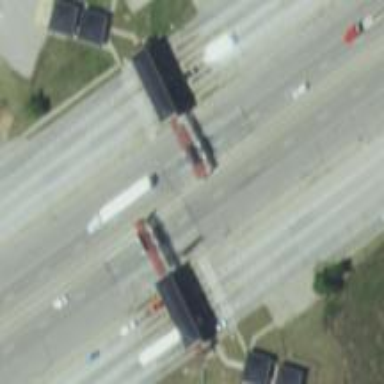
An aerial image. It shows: Toll gantry on the road.